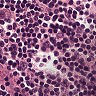
Metastatic tissue present: no